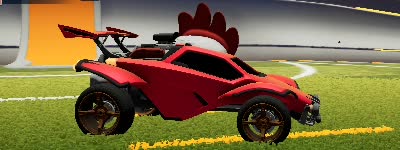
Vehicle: octane